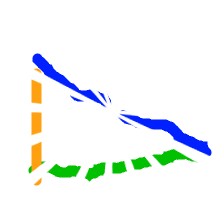
Shape: triangle